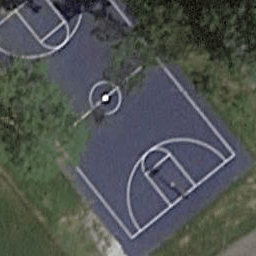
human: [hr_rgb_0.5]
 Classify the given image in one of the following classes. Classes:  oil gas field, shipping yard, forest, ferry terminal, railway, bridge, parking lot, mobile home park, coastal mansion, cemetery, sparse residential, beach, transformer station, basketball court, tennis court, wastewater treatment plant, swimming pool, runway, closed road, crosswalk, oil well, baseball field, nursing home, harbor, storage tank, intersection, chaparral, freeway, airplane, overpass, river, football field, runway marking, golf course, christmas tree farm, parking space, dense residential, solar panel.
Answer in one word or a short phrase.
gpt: basketball court